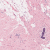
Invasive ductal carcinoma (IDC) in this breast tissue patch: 0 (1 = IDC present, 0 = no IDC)